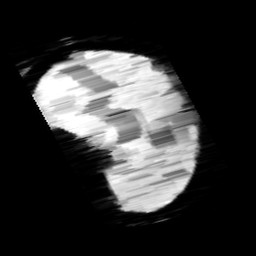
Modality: minIP
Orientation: sagittal
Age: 10
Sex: female
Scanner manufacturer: siemens
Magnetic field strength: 3 T
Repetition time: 0.027 s
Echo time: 0.02 s